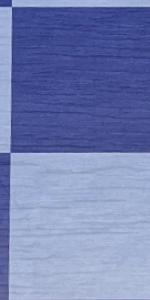
Label: Empty